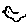
Label: bird